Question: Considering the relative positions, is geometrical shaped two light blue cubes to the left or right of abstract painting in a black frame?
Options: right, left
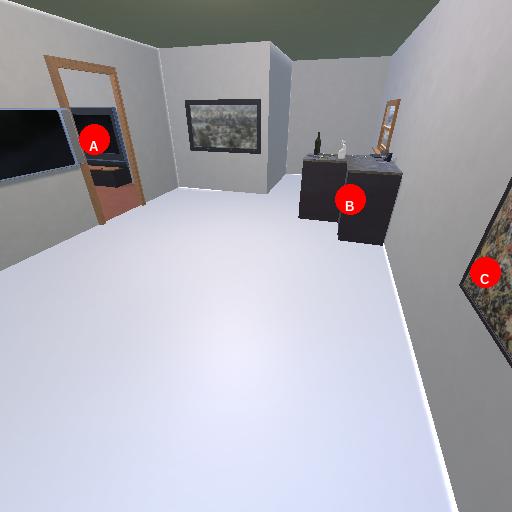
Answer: right